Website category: movie
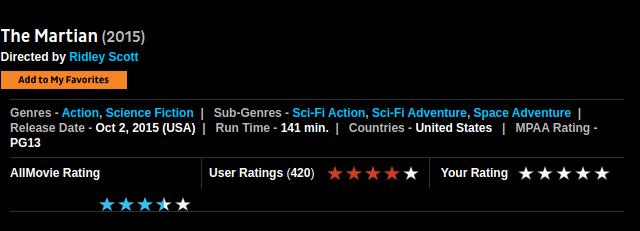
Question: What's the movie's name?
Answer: The Martian

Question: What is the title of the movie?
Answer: The Martian

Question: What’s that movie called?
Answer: The Martian

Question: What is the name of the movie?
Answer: The Martian

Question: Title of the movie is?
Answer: The Martian

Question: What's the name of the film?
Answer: The Martian

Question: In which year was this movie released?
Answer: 2015

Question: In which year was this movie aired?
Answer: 2015

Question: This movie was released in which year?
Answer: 2015

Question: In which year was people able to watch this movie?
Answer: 2015

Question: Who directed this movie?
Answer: Ridley Scott

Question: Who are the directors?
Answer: Ridley Scott

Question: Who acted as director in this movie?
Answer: Ridley Scott

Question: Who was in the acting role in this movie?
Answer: Ridley Scott

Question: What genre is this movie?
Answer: Action , Science Fiction

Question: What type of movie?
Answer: Action , Science Fiction

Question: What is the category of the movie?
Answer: Action , Science Fiction

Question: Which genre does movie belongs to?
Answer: Action , Science Fiction

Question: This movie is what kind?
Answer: Action , Science Fiction

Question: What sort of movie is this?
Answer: Action , Science Fiction

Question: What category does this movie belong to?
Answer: Action , Science Fiction

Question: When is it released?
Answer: Oct 2, 2015 (USA)

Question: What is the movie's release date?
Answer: Oct 2, 2015 (USA)

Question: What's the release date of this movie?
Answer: Oct 2, 2015 (USA)

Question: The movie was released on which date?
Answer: Oct 2, 2015 (USA)

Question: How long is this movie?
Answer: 141 min.

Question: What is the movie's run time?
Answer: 141 min.

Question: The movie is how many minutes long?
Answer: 141 min.

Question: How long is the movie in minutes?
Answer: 141 min.

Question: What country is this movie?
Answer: United States

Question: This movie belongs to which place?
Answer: United States

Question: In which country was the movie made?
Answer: United States

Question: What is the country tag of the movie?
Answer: United States

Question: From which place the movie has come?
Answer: United States